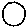
Label: circle